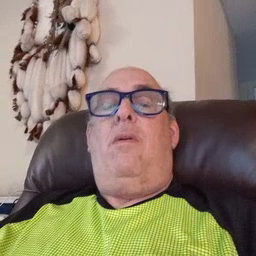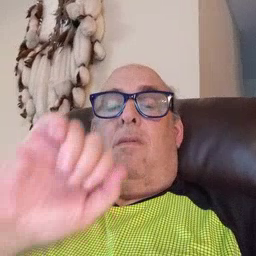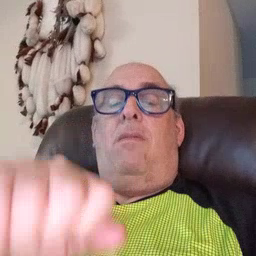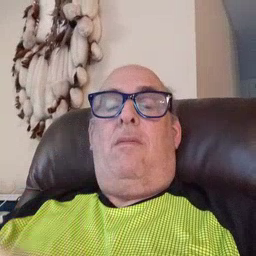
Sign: yes